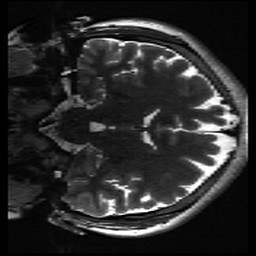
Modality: inplaneT2
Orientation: coronal